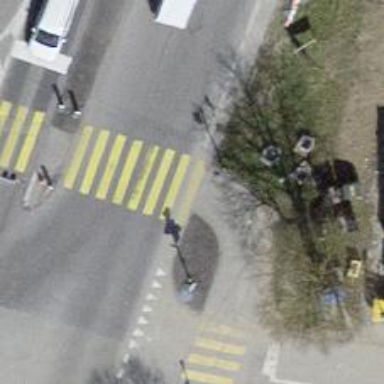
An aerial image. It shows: Segregated cycleway along asphalt footway.